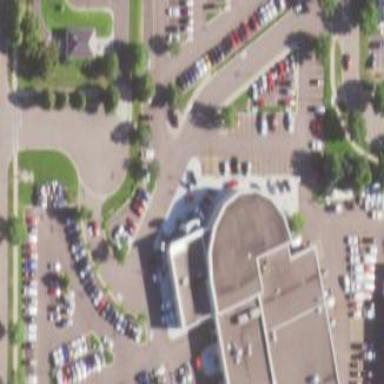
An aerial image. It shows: Car shop building.